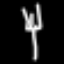
Label: fork